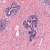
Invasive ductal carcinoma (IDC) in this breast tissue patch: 0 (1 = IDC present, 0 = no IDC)